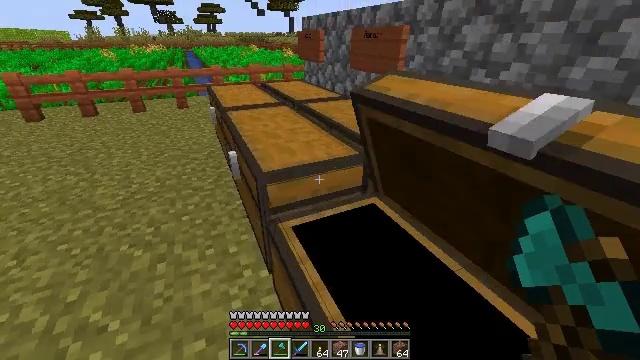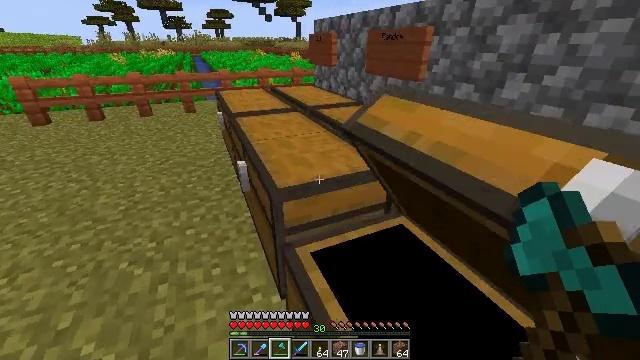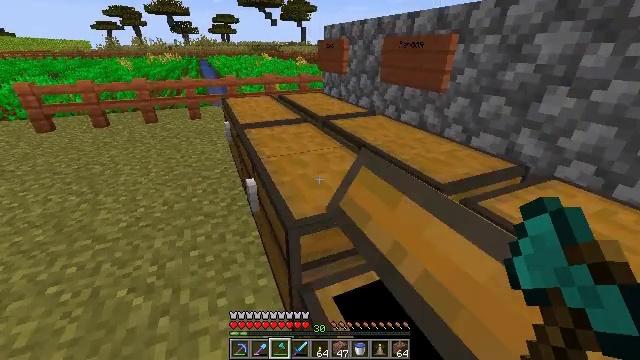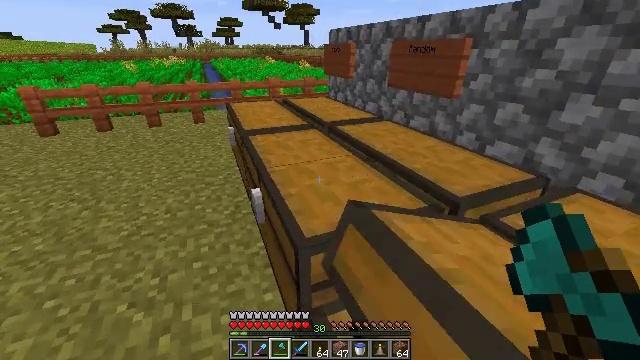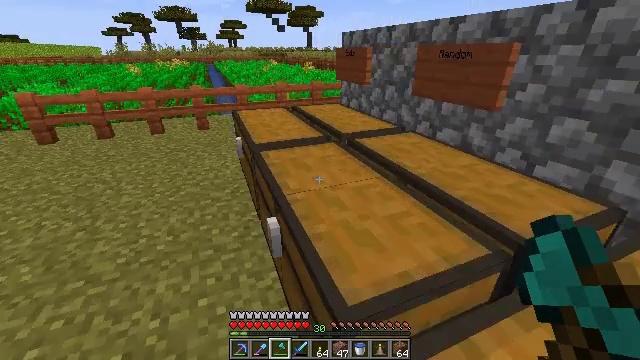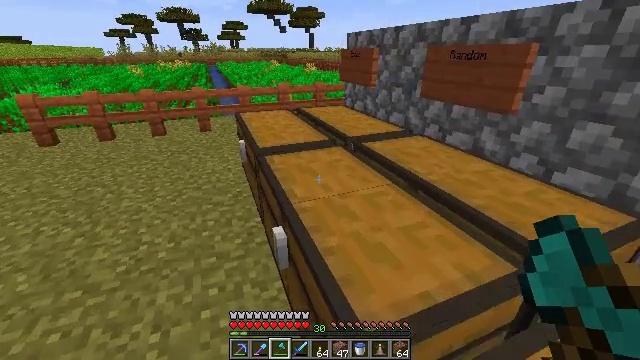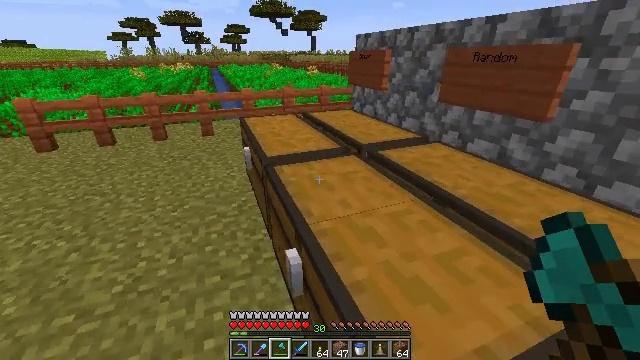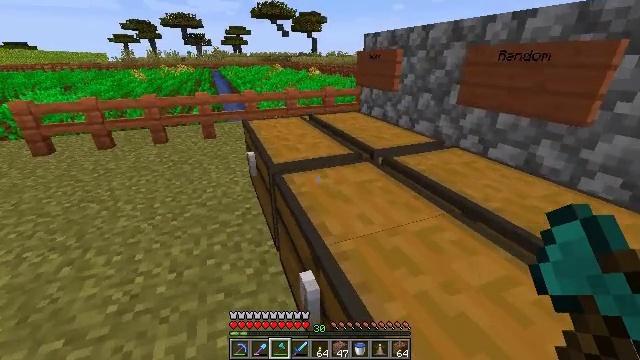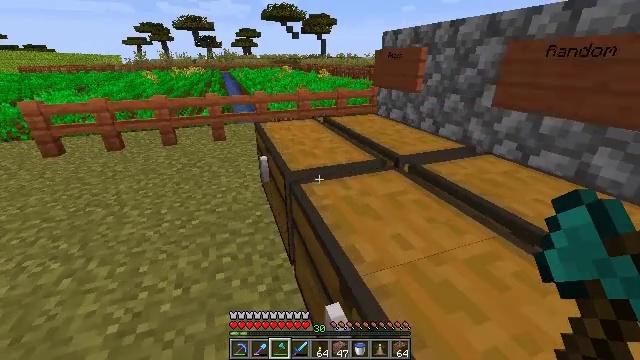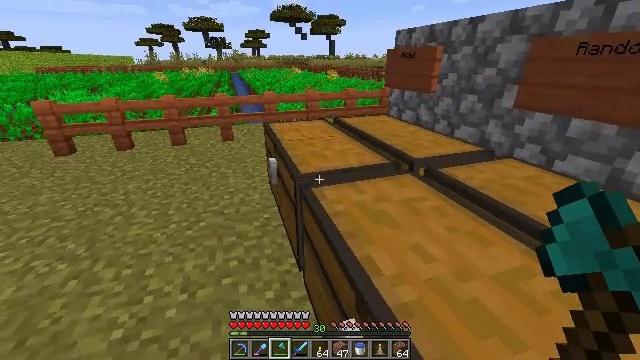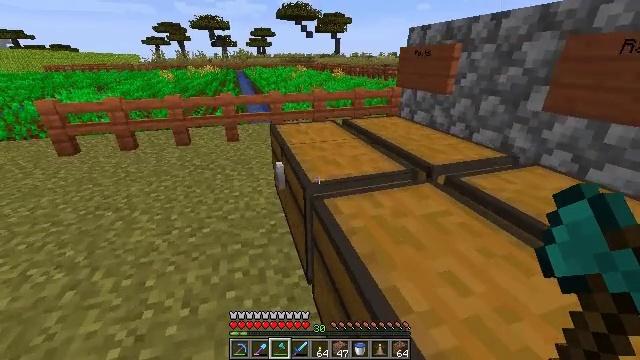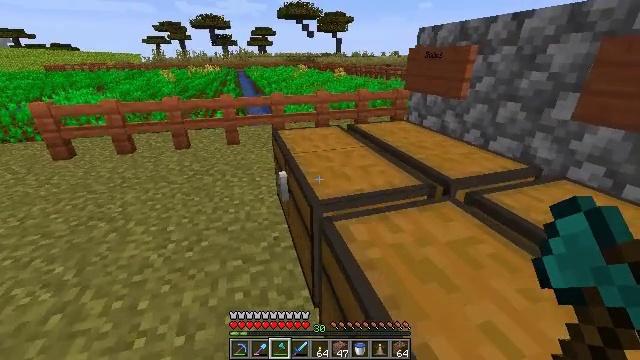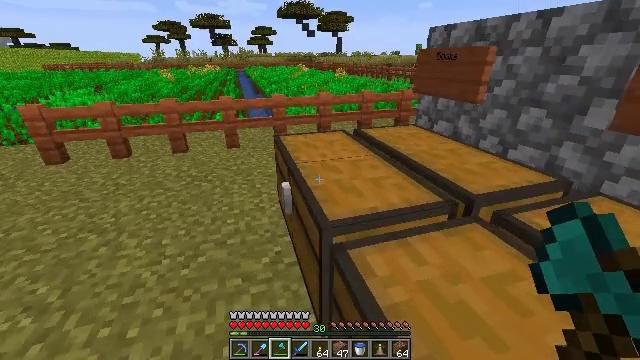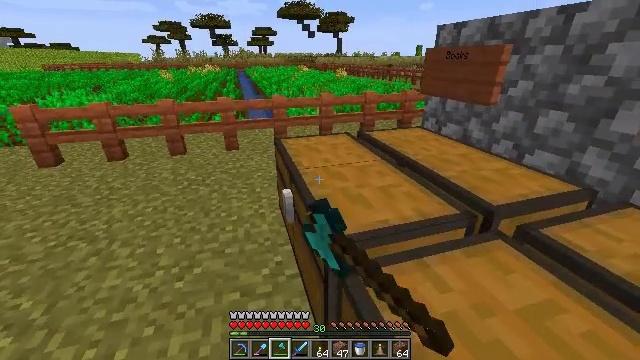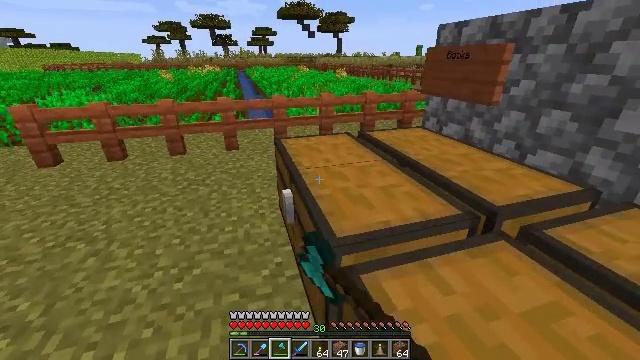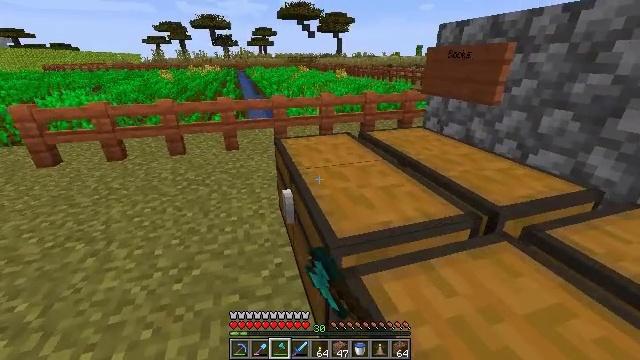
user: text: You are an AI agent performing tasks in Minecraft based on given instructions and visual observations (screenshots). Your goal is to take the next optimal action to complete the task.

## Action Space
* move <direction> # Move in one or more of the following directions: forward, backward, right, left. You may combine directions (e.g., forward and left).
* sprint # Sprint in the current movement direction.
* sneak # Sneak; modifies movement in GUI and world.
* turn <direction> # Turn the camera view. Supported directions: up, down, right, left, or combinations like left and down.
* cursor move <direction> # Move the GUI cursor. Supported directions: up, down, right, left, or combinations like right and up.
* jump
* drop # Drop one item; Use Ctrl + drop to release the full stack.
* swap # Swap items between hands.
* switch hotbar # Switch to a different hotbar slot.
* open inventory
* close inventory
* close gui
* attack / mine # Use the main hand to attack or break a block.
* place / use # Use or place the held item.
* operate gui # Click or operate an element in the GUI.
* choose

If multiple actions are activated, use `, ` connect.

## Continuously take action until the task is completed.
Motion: motion action
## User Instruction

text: Craft a diamond hoe by combining materials in the crafting table.
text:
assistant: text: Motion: move forward, turn left
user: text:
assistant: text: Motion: move forward
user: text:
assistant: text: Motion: move forward
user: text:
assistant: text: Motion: move forward
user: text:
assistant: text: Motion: move forward
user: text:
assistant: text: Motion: move forward
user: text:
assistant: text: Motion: move forward
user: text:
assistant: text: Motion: move forward, turn left
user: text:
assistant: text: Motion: move forward, turn left
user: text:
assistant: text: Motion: move forward, turn left
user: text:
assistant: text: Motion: move forward
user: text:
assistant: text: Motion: use / place
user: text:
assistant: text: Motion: use / place
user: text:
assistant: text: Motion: use / place
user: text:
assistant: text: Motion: no_op
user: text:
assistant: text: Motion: no_op
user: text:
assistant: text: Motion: no_op
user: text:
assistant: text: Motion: no_op
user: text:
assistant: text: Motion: no_op
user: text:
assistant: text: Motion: no_op
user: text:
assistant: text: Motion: no_op
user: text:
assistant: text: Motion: no_op
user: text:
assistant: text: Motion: no_op
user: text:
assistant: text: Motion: cursor move right
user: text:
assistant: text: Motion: cursor move right
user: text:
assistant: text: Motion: cursor move right
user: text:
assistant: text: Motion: cursor move right and up
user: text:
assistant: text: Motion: cursor move right
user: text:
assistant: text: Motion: no_op
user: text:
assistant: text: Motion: no_op